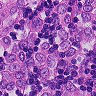
Metastatic tissue present: yes